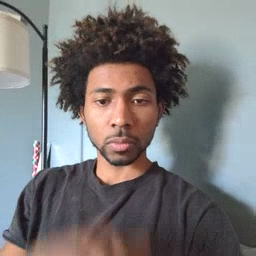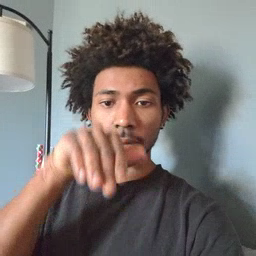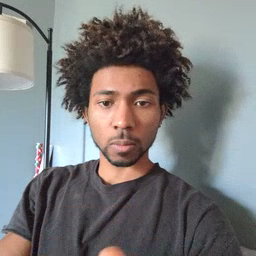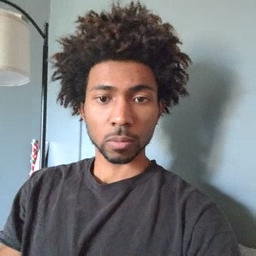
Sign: into